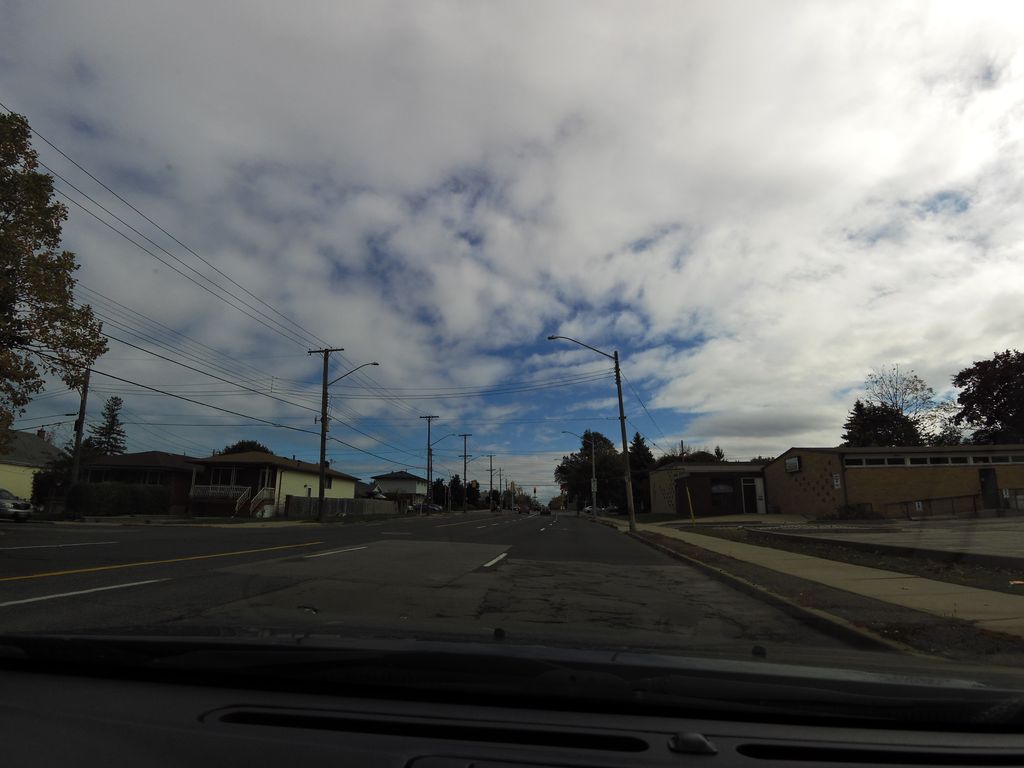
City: hamilton